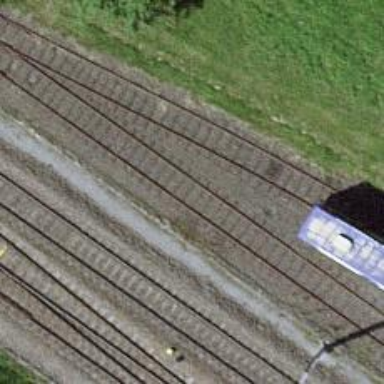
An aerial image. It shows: Abandoned railway spur with one track.